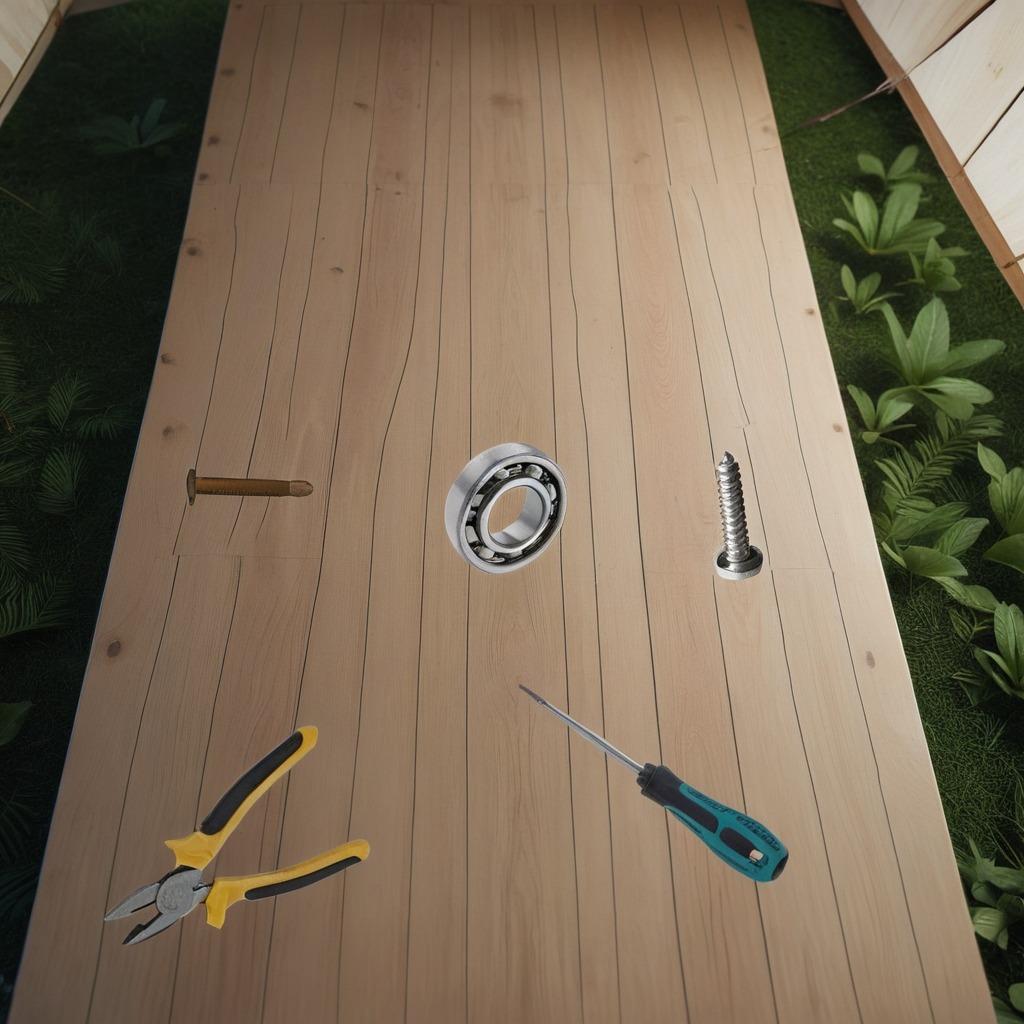
A ball bearing, a machine screw, an iron nail, pliers, and a screwdriver are lying on a wooden table inside a jungle field workshop tent.